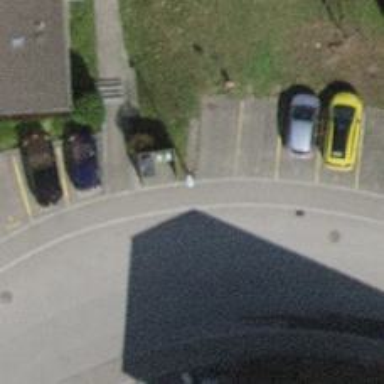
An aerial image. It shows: Sidewalk along the footway.